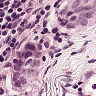
Metastatic tissue present: no